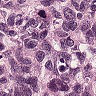
Metastatic tissue present: yes